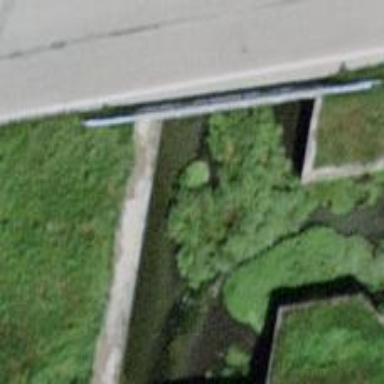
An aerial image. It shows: Canal.